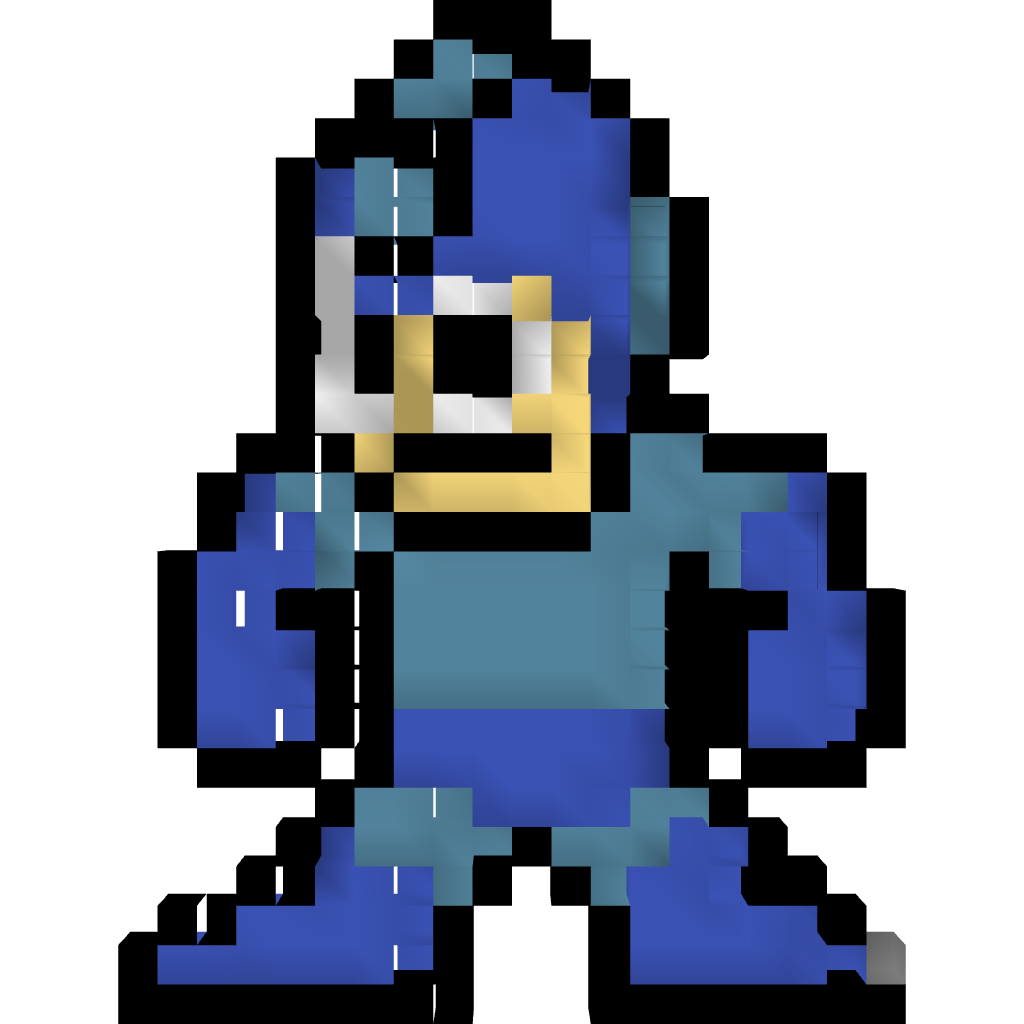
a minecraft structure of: Megaman Pixel Art high quality